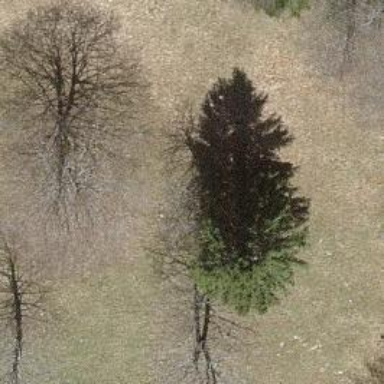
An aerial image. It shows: Single tag "natural: tree."